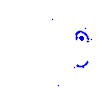
Particle: electron